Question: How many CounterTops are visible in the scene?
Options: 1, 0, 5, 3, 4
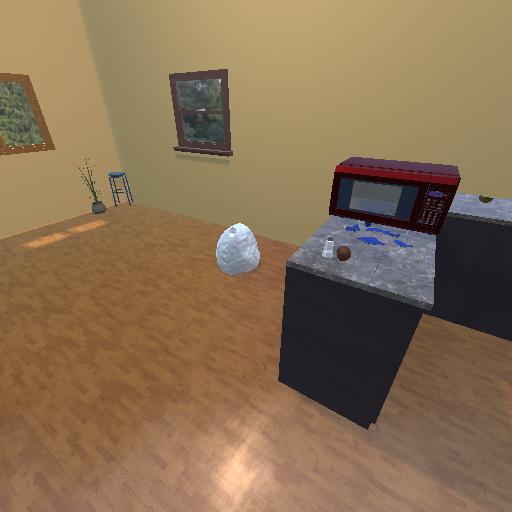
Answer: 1